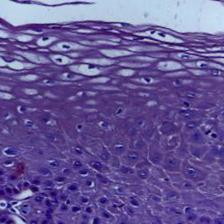
Diagnosis: Normal